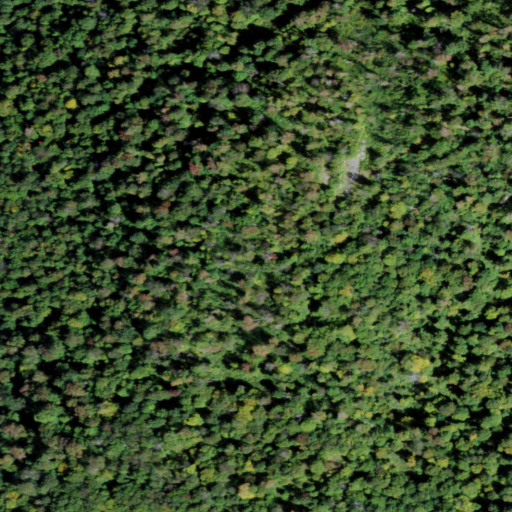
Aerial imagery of mountain in New York named Elm Tree Ridge containing deciduous forest and shrub